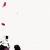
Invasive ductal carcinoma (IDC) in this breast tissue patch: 0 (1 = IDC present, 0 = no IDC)